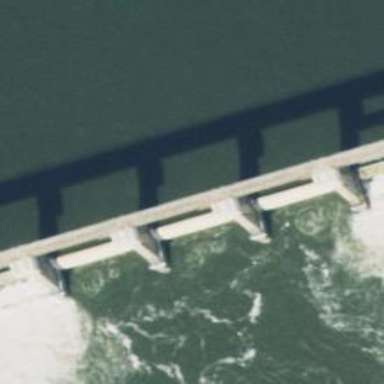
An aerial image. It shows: Dam along waterway.